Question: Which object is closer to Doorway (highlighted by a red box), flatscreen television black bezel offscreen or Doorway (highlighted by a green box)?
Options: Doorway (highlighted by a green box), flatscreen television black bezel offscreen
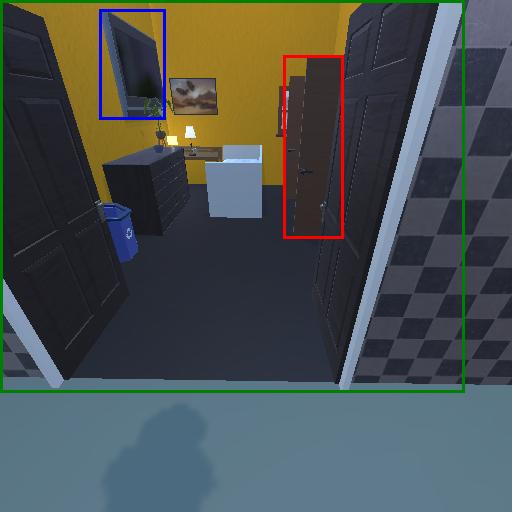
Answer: Doorway (highlighted by a green box)